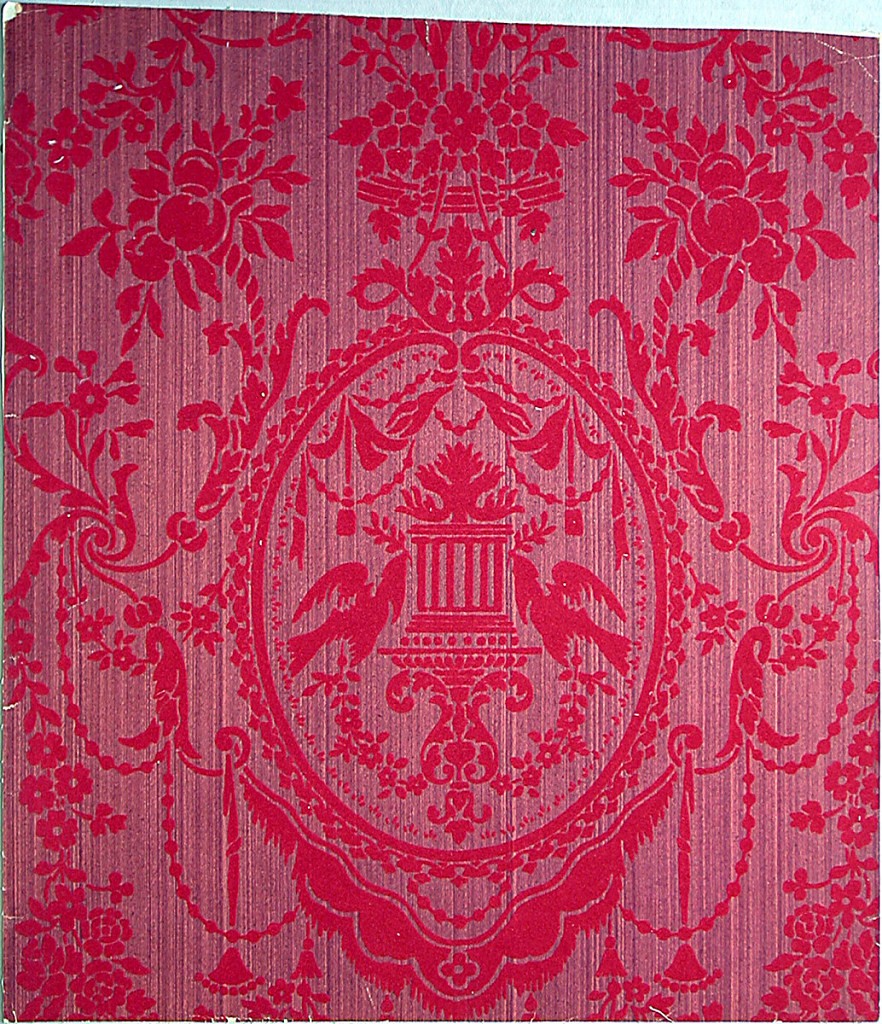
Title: Sidewall
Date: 1920
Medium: Block-printed and flocked
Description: Symmetrical design, classic influence. Oval medallion containing a pair of affronted doves with laurel bough in mouths. At bottom of oval is simulated fringed, festooned drapery held in place by cords and tassels. At top of oval in either side is a pair of cornucopias filled with roses. It is inspired from a late 18th century design. The design is printed in deep red flock while the field is an old red strie finished in a dull glaze.